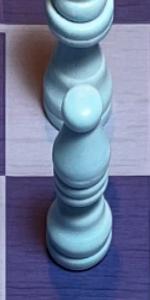
Label: Bishop_White